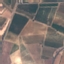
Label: PermanentCrop